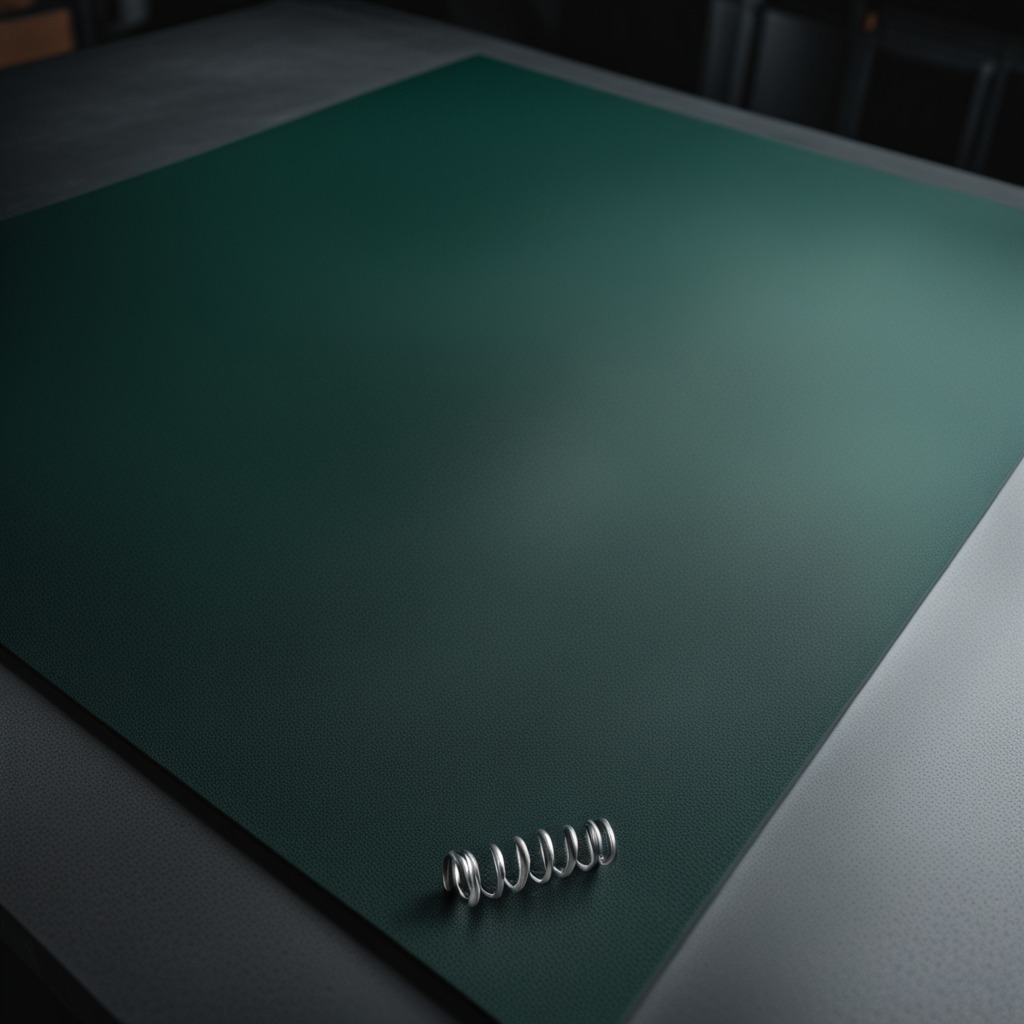
A coiled metal spring lying on the clean granite tabletop